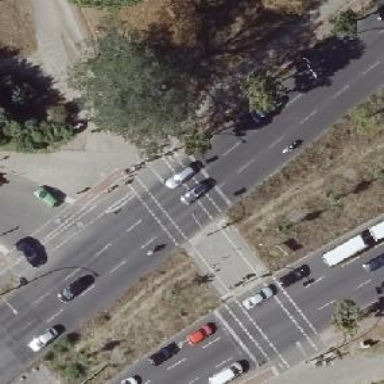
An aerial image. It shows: Road with traffic signals.